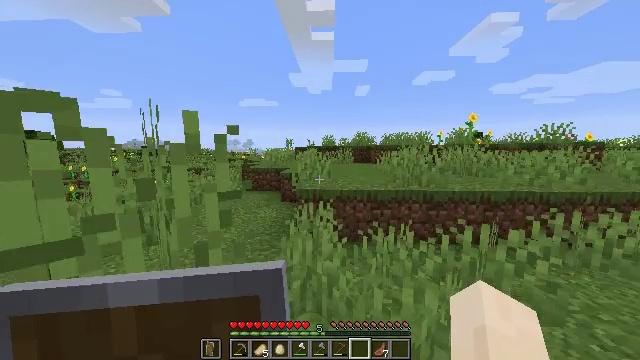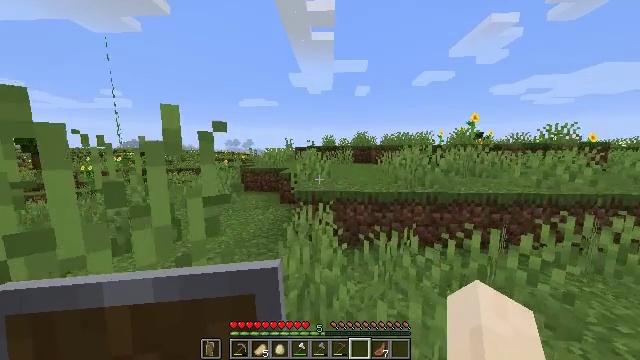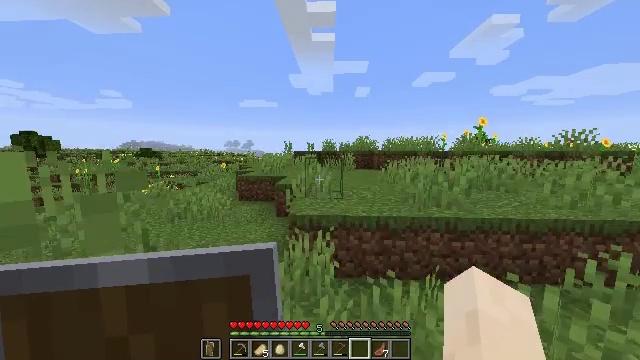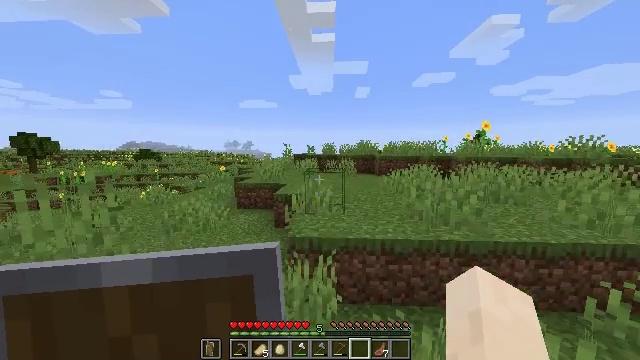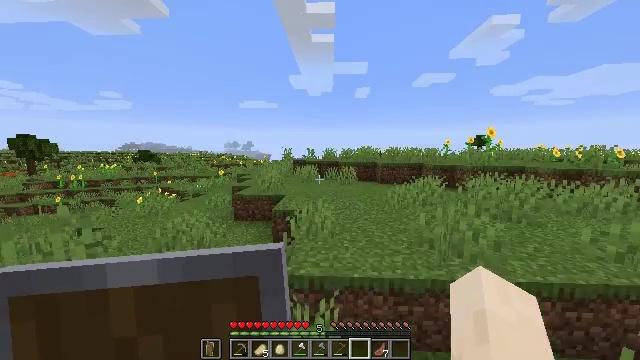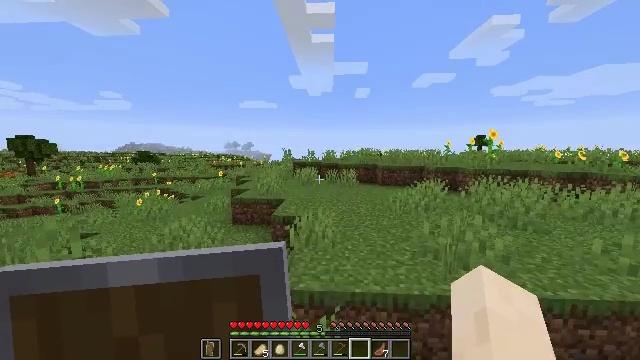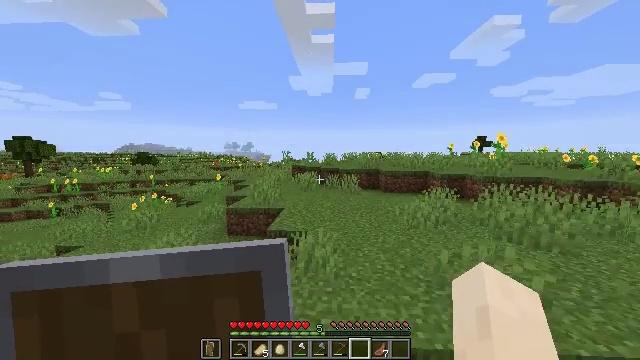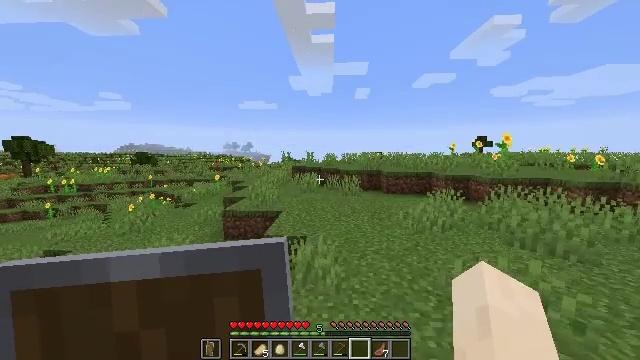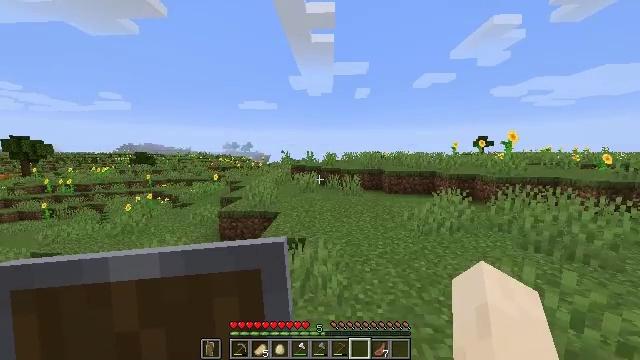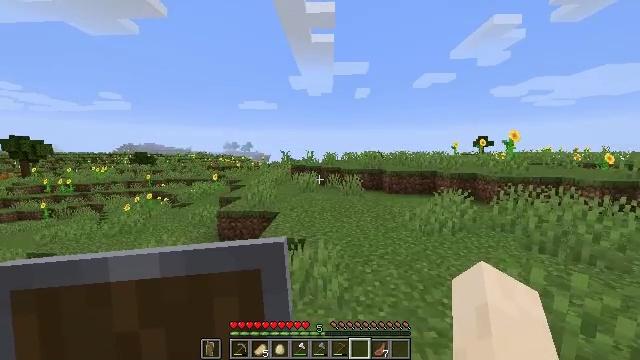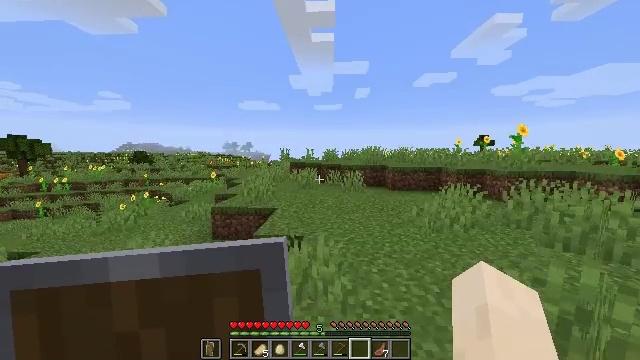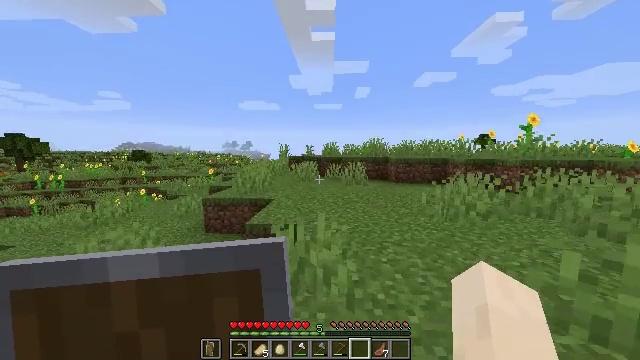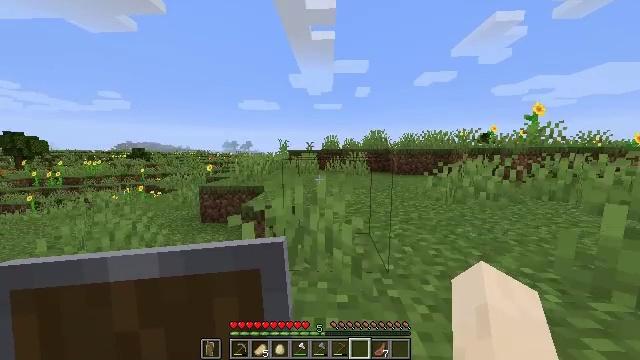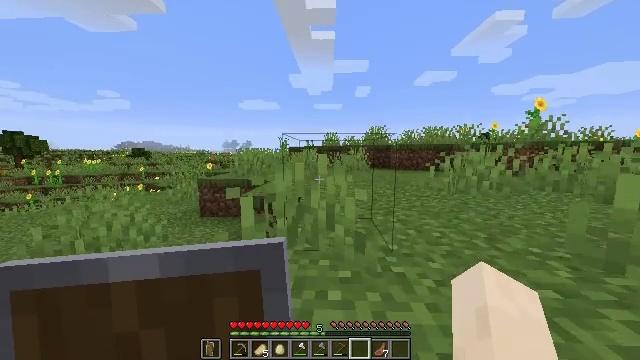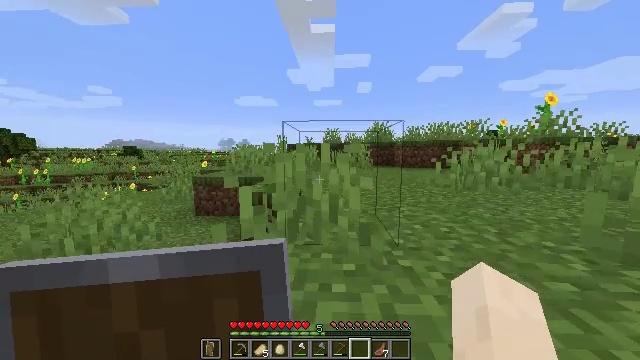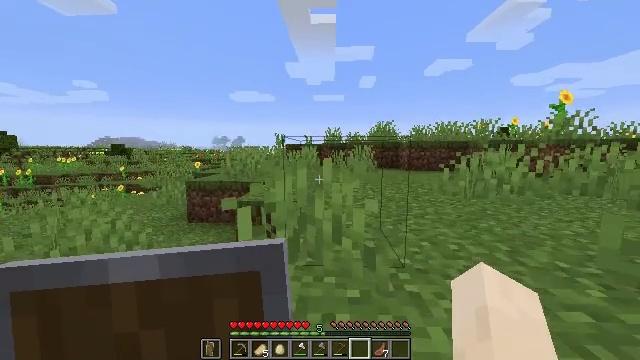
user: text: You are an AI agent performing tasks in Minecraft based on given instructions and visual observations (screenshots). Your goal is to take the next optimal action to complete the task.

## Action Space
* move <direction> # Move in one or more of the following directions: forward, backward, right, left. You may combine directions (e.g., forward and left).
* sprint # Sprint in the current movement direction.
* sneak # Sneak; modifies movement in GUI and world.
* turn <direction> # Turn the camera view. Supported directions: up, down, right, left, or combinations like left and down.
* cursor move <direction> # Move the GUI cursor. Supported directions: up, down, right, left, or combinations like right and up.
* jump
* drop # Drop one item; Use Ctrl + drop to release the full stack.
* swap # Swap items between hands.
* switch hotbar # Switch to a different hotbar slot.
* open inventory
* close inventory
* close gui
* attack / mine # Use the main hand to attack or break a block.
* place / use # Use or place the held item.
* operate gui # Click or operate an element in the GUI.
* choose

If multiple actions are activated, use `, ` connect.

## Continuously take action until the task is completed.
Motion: motion action
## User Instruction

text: Attack the pumpkin to gather it.
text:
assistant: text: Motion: move forward, sprint
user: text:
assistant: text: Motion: move forward, sprint, jump
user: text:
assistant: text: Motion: move forward, sprint, jump
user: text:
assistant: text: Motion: move forward, sprint, jump
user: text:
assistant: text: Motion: move forward, sprint, jump
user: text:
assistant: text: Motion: move forward, sprint, jump
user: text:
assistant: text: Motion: move forward, sprint, jump
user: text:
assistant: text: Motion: move forward, sprint, jump
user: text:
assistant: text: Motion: move forward, sprint
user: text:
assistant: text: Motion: move forward, sprint
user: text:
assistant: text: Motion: move forward, sprint
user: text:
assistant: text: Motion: move forward, sprint
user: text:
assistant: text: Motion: move forward, sprint
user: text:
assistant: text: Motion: move forward, sprint
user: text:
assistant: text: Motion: move forward, sprint, jump
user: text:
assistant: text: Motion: move forward, sprint, jump
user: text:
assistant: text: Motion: move forward, sprint, jump
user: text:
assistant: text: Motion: move forward, sprint, jump
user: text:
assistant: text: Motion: move forward, sprint, jump
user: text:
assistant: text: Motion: move forward, sprint, jump
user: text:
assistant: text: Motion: move forward, sprint, jump
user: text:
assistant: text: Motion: move forward, sprint
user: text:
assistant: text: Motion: move forward, sprint
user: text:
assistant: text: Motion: move forward, sprint
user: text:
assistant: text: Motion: move forward, sprint
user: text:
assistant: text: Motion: move forward, sprint
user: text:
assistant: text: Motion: move forward, sprint
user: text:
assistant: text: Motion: move forward, sprint
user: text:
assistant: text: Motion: move forward, sprint, jump
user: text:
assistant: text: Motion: move forward, sprint, jump